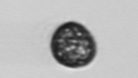
Label: Dinophyceae